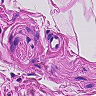
Metastatic tissue present: no